Question: I'm creating a new school management system and I want to display the list of department and courses the department is offering, I actually save the course in JSON format in the database
This is my JSON response
'''
[
{"course_code":"PHP101","course_title":"Introduction to Physics"},
{"course_code":"PHP101d","course_title":"dkndk"},
{"course_code":"PHP1091","course_title":"Introduction to House"}
]
'''
my course conponnent.html
'''
<table id="responsive" class="table table-striped table-bordered table-hover">
<thead>
<tr>
<th>#</th>
<th>Department</th>
<th>Level</th>
<th>Courses</th>
</tr>
</thead>
<tbody>
<tr *ngFor="let emp of table_list" class="gradeX">
<td>{{emp_id}}</td>
<td>{{emp.course_code}}</td>
<td>{{emp.level}}</td>
<td>
<li *ngFor="let ok of emp.department_course">
{{ok}}
</li>
</td>
</tr>
</tbody>
</table>
'''
my component.ts
'''
fetch() {
this._userService.generalInfo().subscribe((response: any) => {
this.table_list = response._data;
});
}
'''
this are my result so far

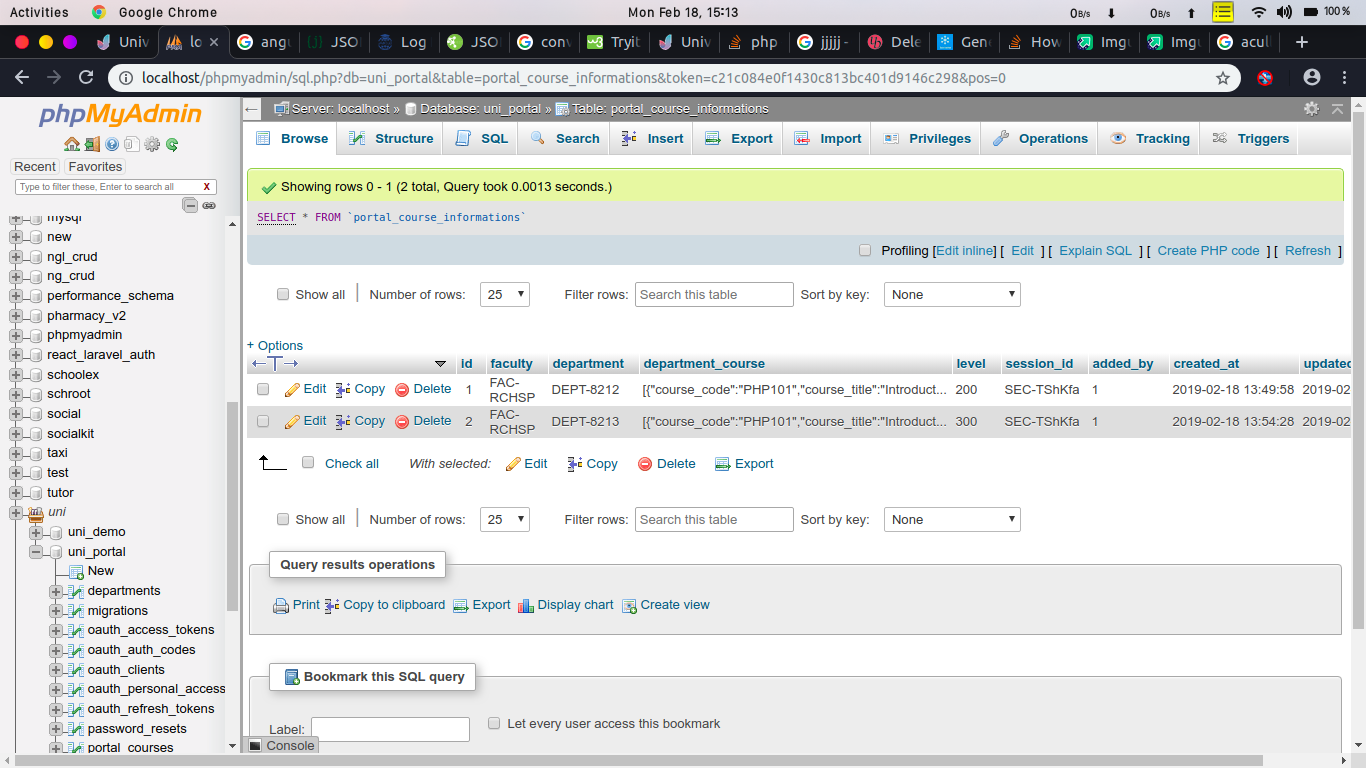
Answer: Base of you provided api respond
'''
[{
department_course: [{"course_code":"PHP101","course_title":"Introduction to Physics"}] ,
department_name: "Department of Physics Electronics",
id: 1 ,
level: "200"
} ,
]
'''
'''
<table id="responsive" class="table table-striped table-bordered table-hover">
<thead>
<tr>
<th>#</th>
<th>Department</th>
<th>Level</th>
<th>Courses</th>
</tr>
</thead>
<tbody>
<tr *ngFor="let dep of table_list" class="gradeX">
<td>{{ dep.id}}</td>
<td>{{ dep.department_name }}</td>
<td>{{ dep.level }}</td>
<td>
<span*ngFor="let c of dep.department_course || []">
{{c.course_code}}</span> , <span>{{c.course_title}}
</span>
</td>
</tr>
</tbody>
</table>
'''
solving this error this can handle by the api or you can use <URL> operator or create a method to solve this
'''
parse(jsonString = '[]') { return JSON.parse(jsonString)};
'''
'''
<span *ngFor="let c of parse(dep.department_course)">..</span>
'''
> my recomandation is to use <URL> operator